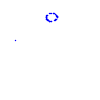
Particle: kaon